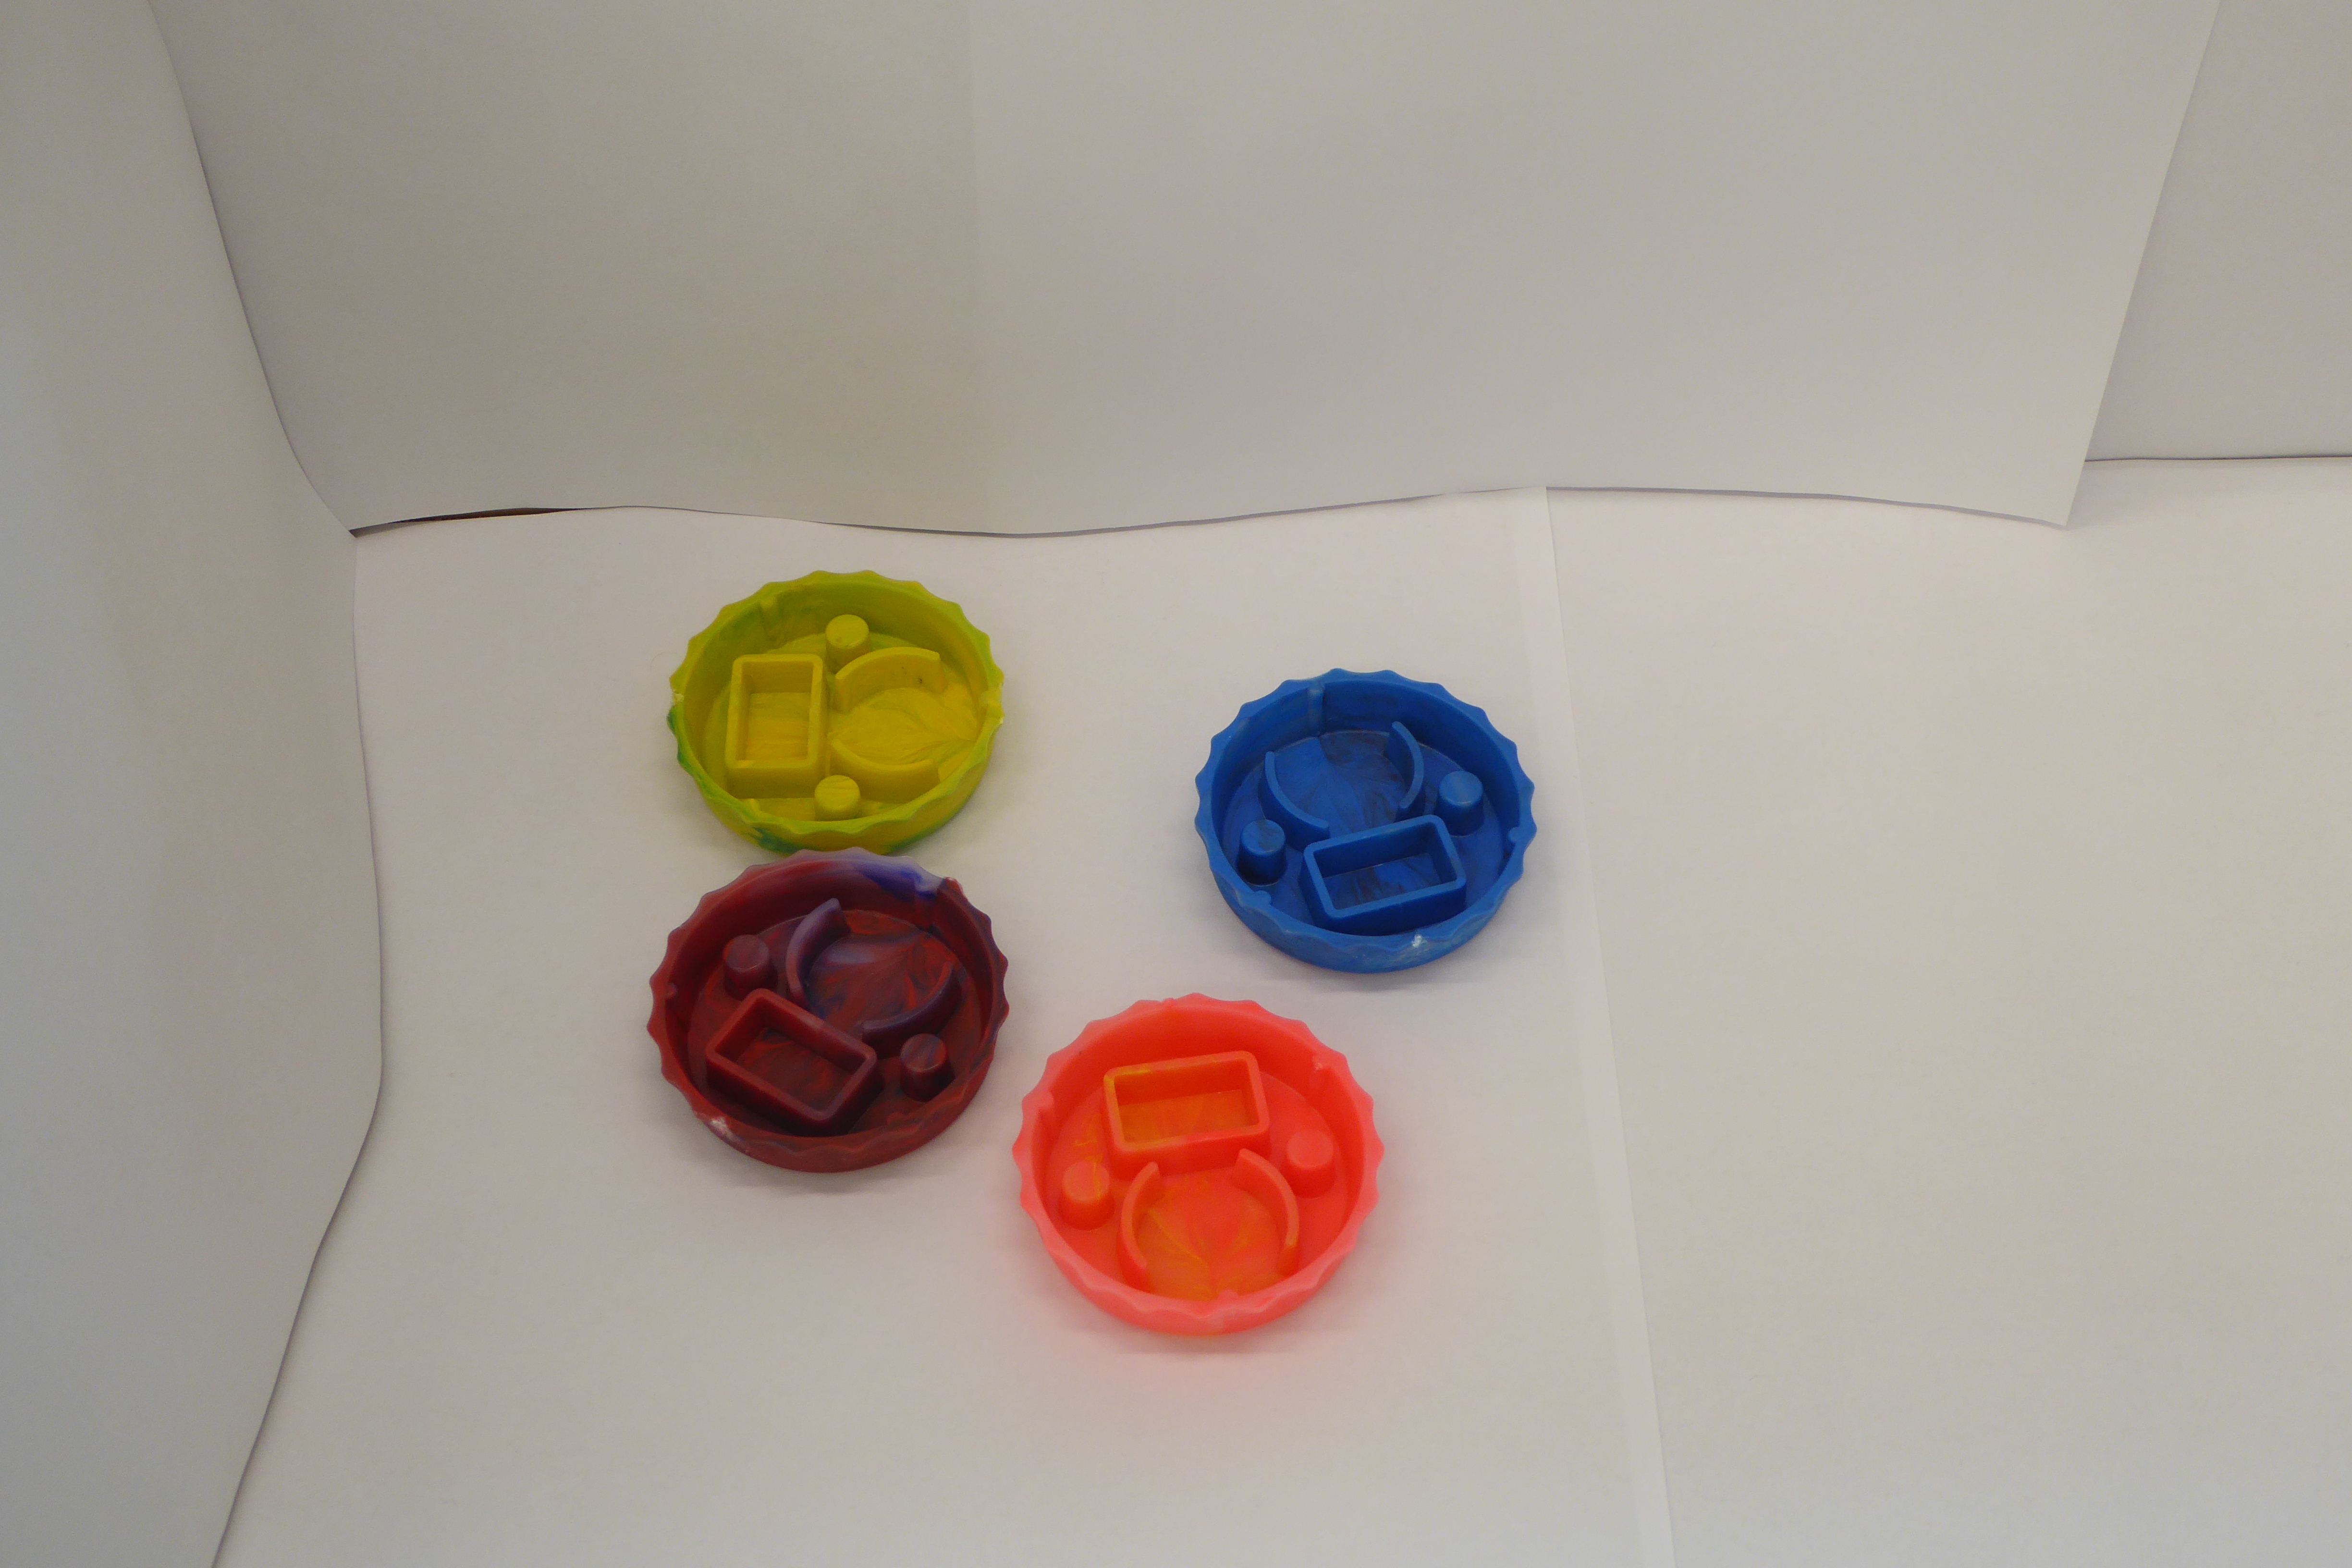
Label: Bottle Opener - Cover